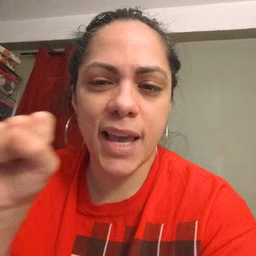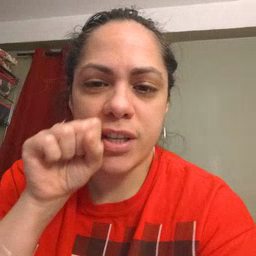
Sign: carrot